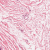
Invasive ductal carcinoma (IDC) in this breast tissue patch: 0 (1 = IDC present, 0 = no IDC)